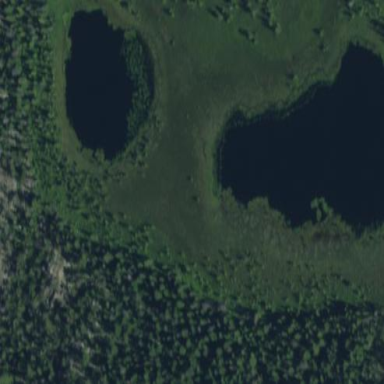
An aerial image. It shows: Beautiful lake surrounded by nature.